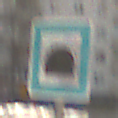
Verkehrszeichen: Tunnel
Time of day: MorningAfternoon
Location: Outdoor (Urban)
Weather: PartlyCloudy
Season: NotSpecified
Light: Natural